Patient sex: F
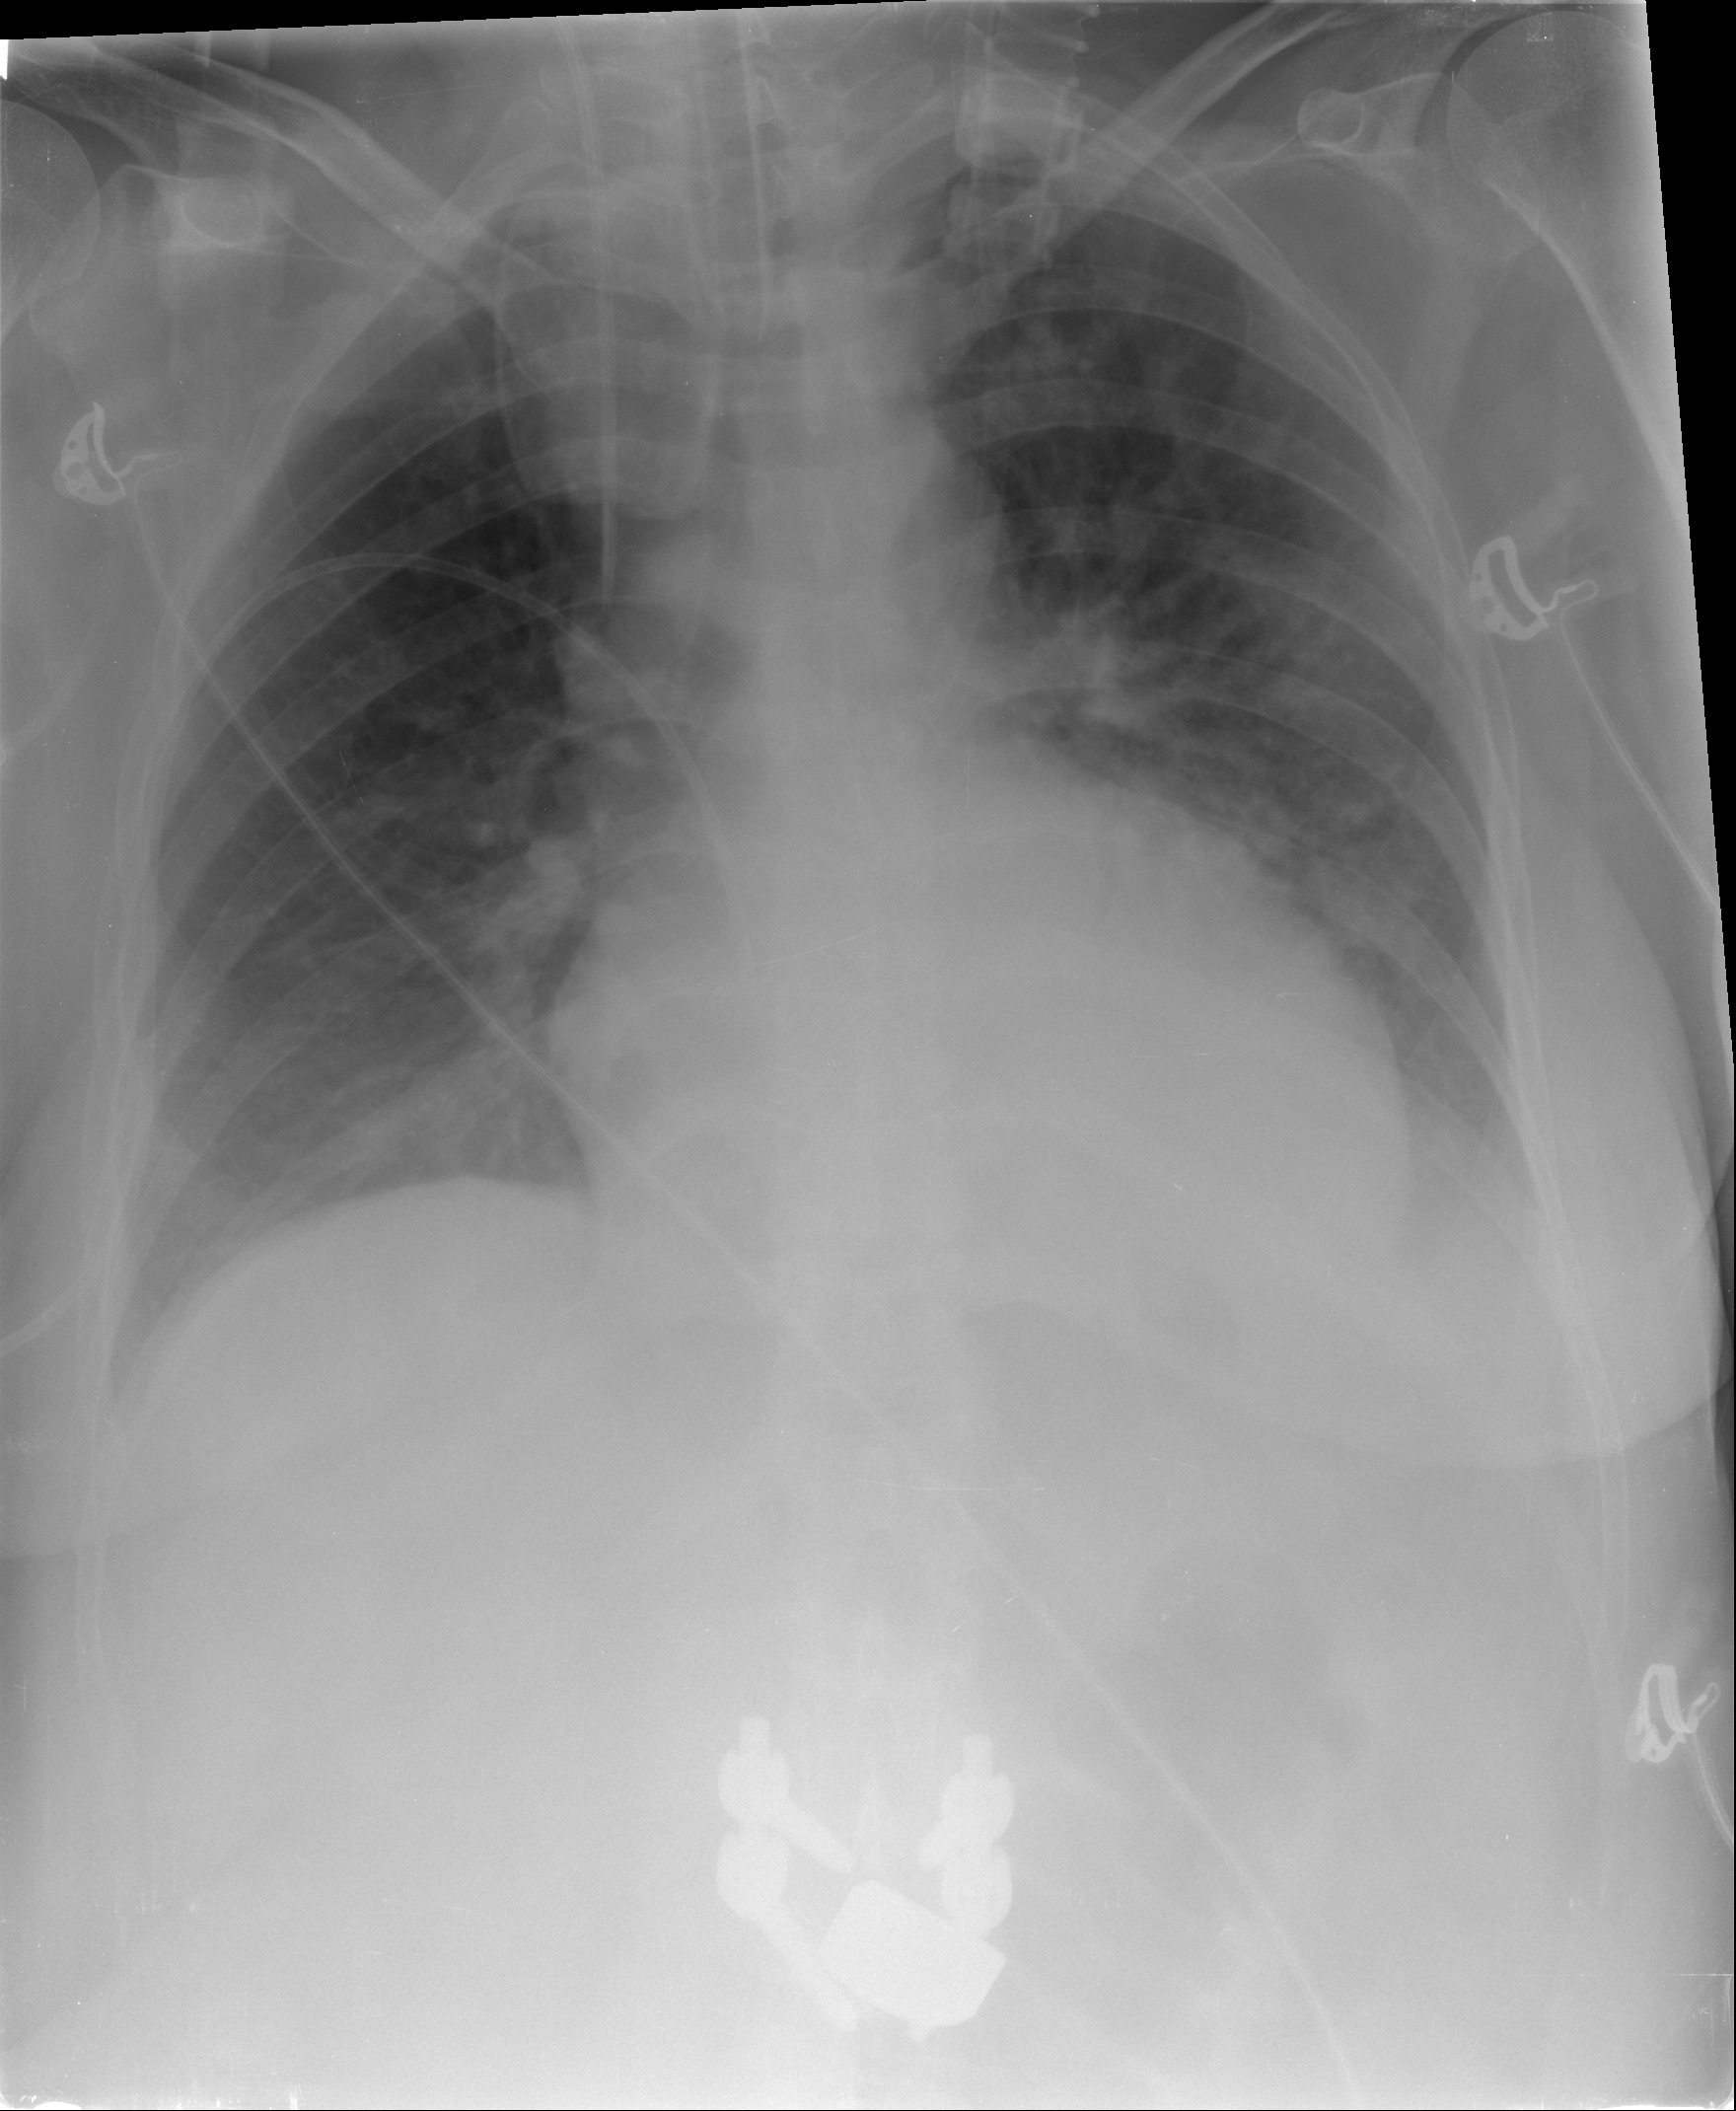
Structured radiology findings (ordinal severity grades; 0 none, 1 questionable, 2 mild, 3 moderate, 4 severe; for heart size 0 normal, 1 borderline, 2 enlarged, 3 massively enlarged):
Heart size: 2
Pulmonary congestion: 0
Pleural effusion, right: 1
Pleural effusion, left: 2
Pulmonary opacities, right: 0
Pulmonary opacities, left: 0
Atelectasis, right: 2
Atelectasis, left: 2